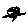
Label: flower